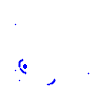
Particle: kaon